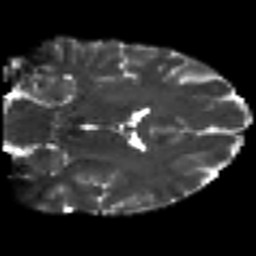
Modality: T2w
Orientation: coronal
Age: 24
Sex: male
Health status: healthy
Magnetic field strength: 3 T
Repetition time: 8.4 s
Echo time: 0.0926 s